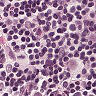
Metastatic tissue present: yes